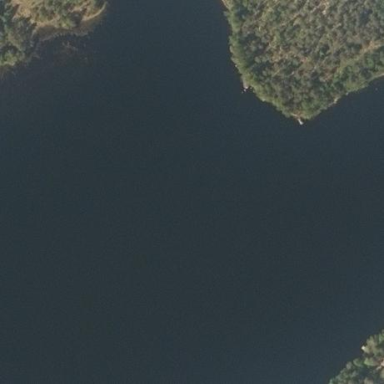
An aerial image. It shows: Beautiful lake surrounded by nature.